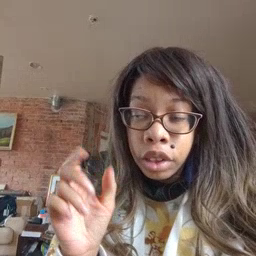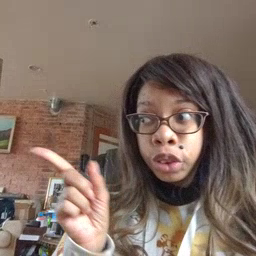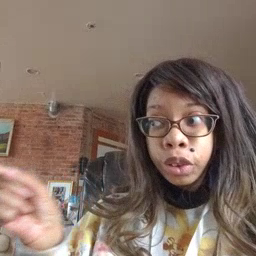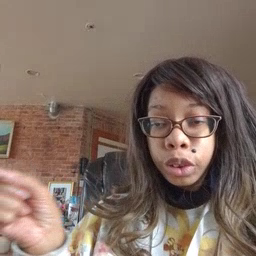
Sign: hesheit